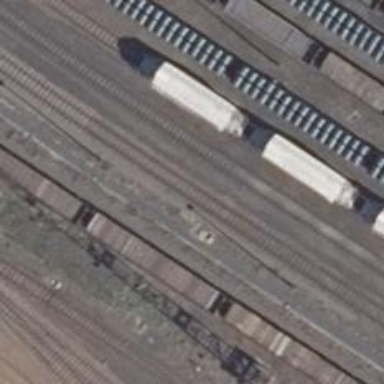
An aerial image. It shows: Rail spur service.